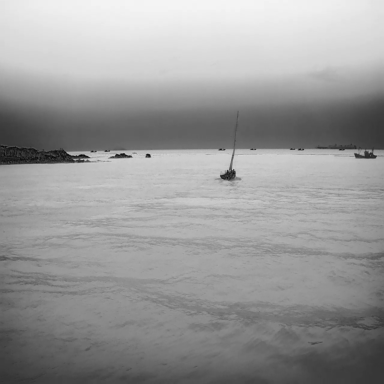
There is a fishing_boat in the infrared image.